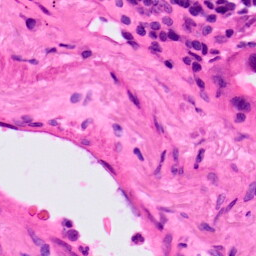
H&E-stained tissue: Lung